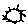
Label: sun